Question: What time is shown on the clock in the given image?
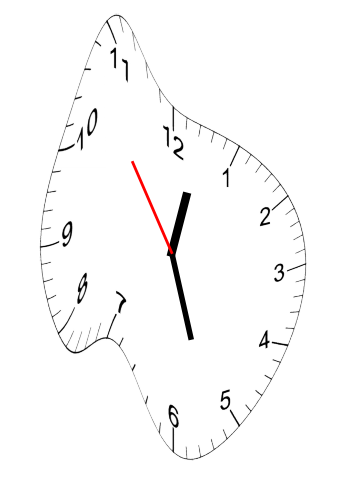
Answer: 12:26:54